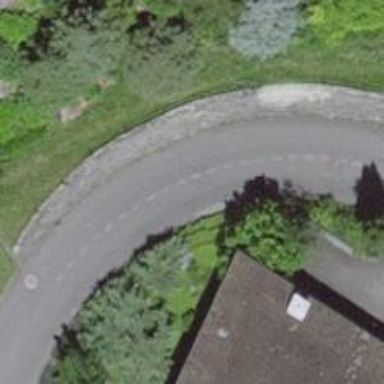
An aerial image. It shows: Paved residential road.